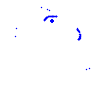
Particle: kaon